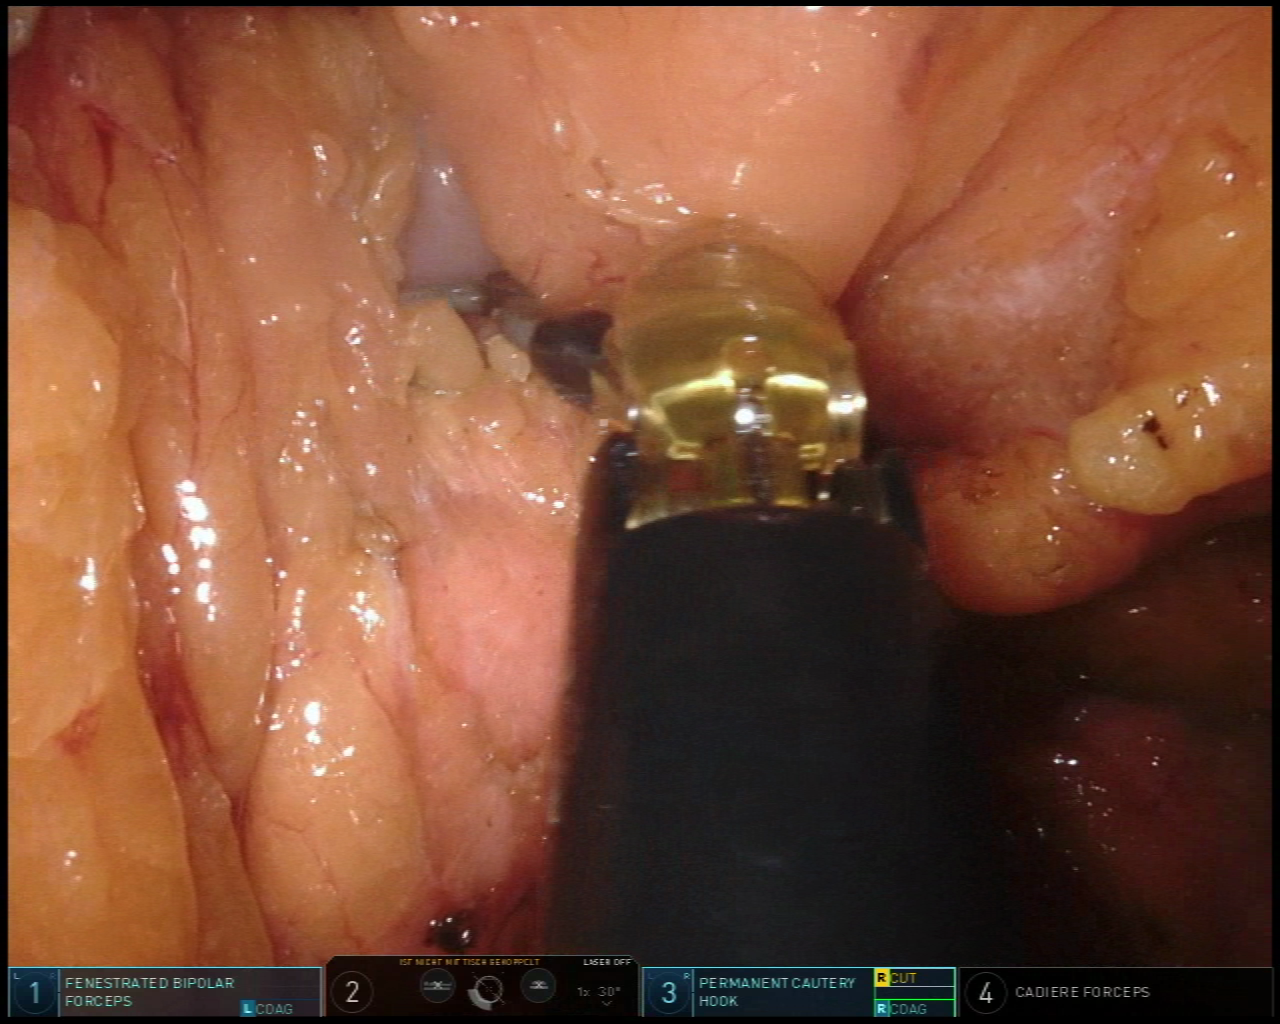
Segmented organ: pancreas
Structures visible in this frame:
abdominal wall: no
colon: no
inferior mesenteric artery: no
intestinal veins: no
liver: no
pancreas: yes
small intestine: no
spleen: no
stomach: yes
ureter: no
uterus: no
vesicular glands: no